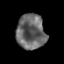
Tissue: prostate
Cell type: Epithelial cells
Senescence score: 0.2363
Nuclear area (px): 987
Mean DAPI intensity: 103.443